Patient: sex M, age 46
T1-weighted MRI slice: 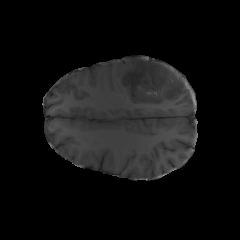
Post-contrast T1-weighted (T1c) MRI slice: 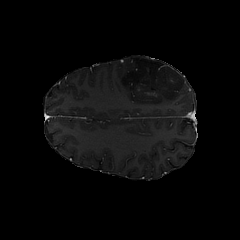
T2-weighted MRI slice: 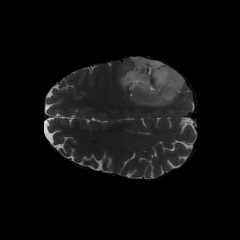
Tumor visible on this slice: yes
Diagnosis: Astrocytoma, IDH-mutant
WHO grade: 3